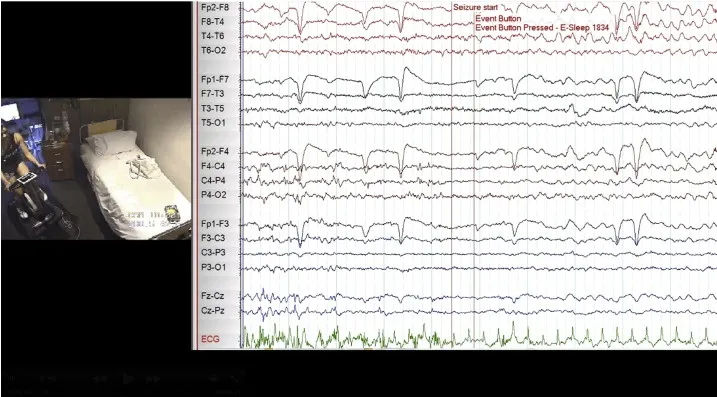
Exercise-induced seizure captured during video-EEG monitoring 5 min into cycling.
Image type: electrography (eeg)